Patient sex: M
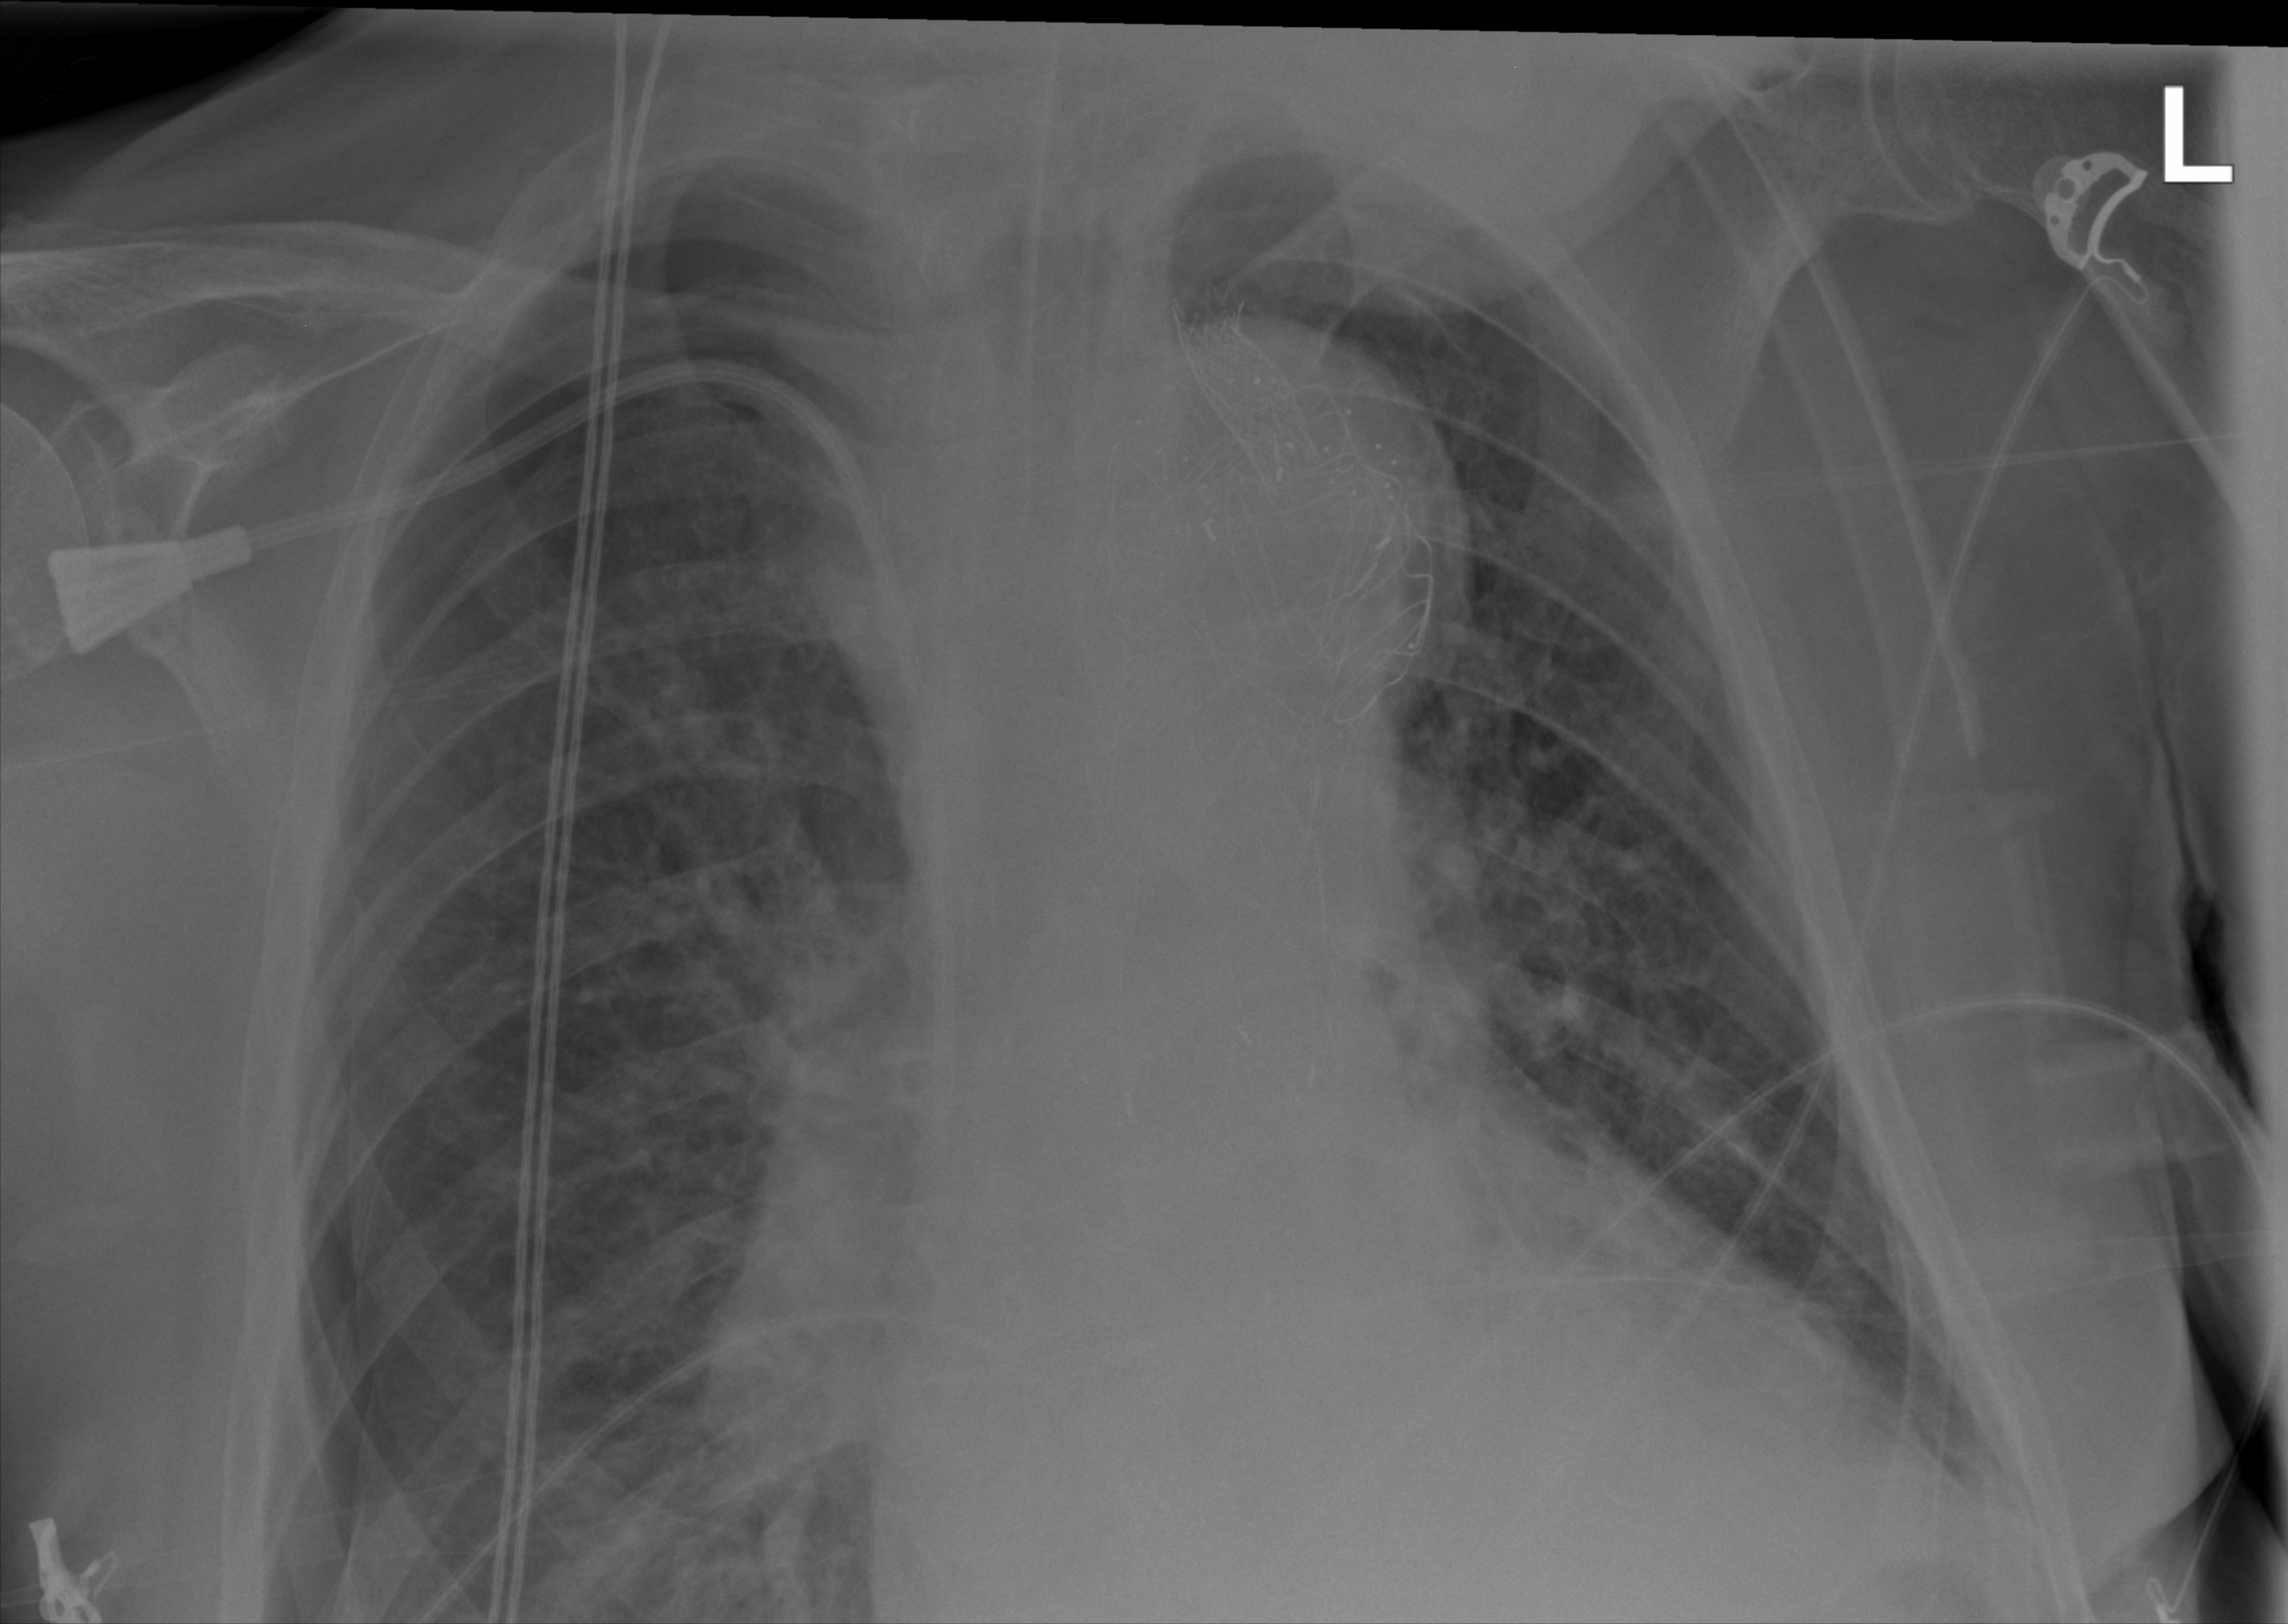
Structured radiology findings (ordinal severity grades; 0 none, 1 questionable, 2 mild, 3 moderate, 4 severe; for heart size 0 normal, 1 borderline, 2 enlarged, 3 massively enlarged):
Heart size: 2
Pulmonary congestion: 2
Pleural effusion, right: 0
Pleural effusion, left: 2
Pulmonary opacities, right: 1
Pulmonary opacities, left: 2
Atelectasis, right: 0
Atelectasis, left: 2